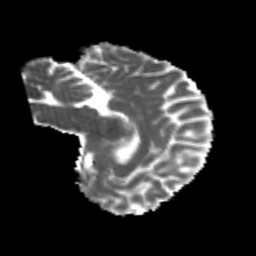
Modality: MD
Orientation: sagittal
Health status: healthy
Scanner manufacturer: philips
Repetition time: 7.389 s
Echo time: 0.08599 s